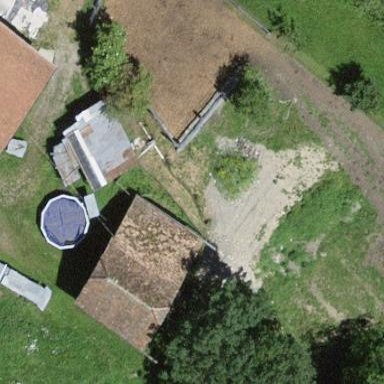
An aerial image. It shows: Barn.